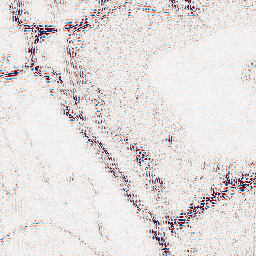
Category: wavelet
Decomposition family: wavelet_dwt
Decomposition parameters: wavelet: db8
level: 2
Upsampling method: fft_zeropad
Upsampling parameters: scale: 8
Upsampling scale: 8